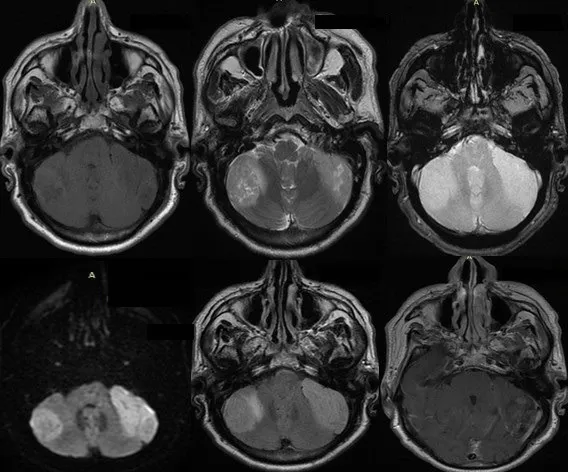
Cerebral MRI: two cerebellar lesions: iso signal weighted T1, hyper signal weighted T2, seat of small area of necrosis, heterogeneously enhanced, with hyper signal diffusion without decrease of the ADC and surrounded by oedema.
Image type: radiology (mri)